Question: I am sending newsletter from my web application. I have a problem in designing the mail.
The gmail client displays only one half of the message (the right half here as the mail is in Arabic) as in the below image.

How can I make all the message appear?
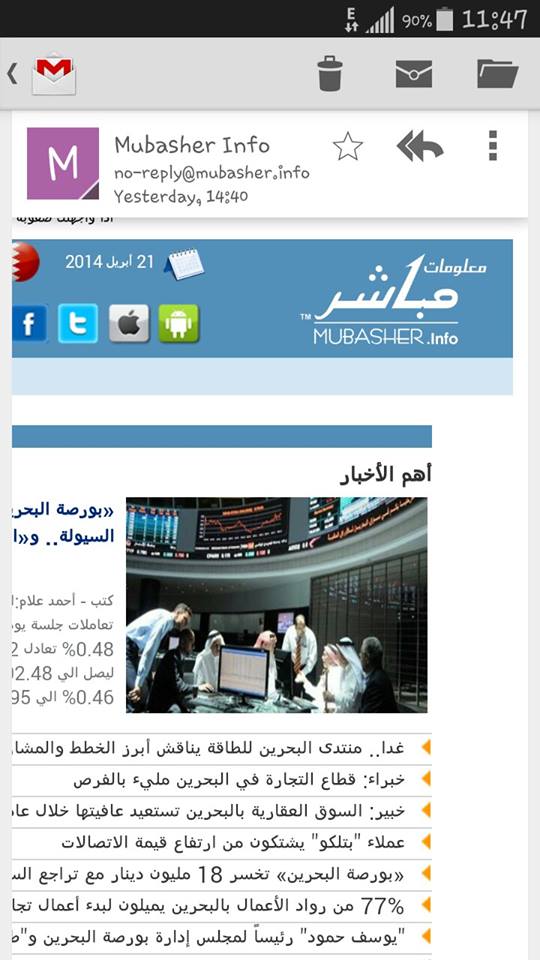
Answer: The email display space varies from one client to another. For example gmail allocates say 500px size for showing the email when viewed through pc and the rest of space for other tabs. So this display size varies a lot.
Solution:
Place your contents within a table. Create a parent table and set its width to 100% so it occupies the entire allocated space. Within that create another table and give it a size of 500px ( usually you can give a size of 400-600 but not more than that). Inside this second table you post your contents. To make it look good you "center" the table 2 within table 1.
This how an html email will look in Gmail Mobile App if you follow my concept